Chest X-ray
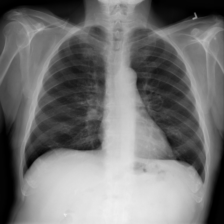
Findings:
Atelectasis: negative
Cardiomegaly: negative
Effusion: negative
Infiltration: negative
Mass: negative
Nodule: negative
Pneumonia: negative
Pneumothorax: negative
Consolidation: negative
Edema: negative
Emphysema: negative
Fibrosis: negative
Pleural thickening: negative
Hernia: negative